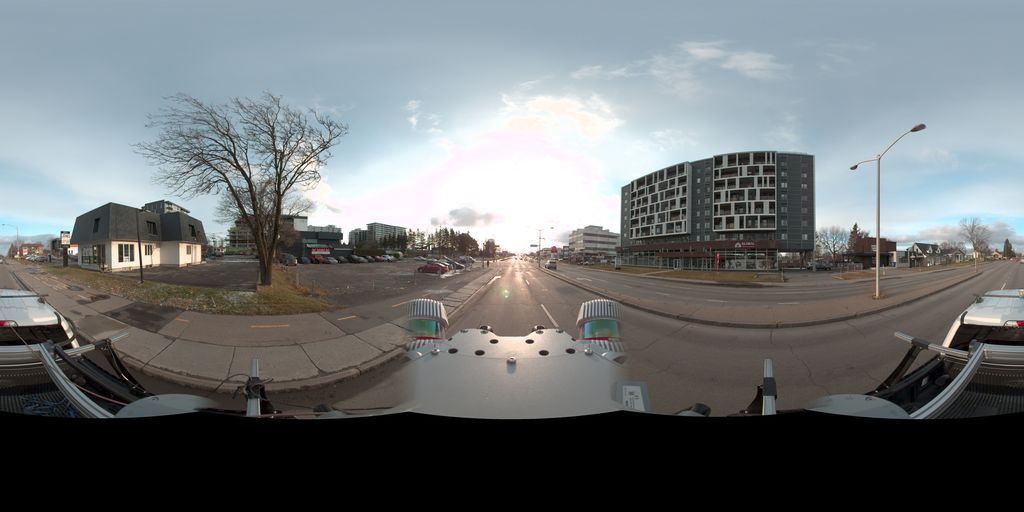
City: quebec_city